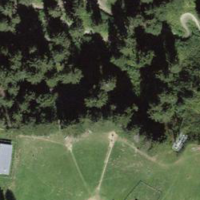
EUNIS habitat code: 43
Species observed at this site:
Alnus glutinosa